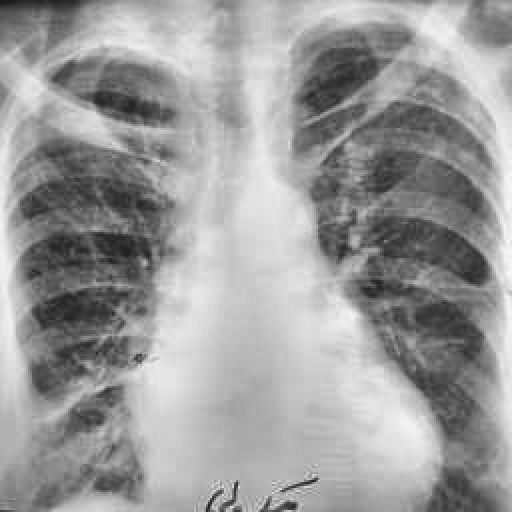
Finding: TUBERCULOSIS